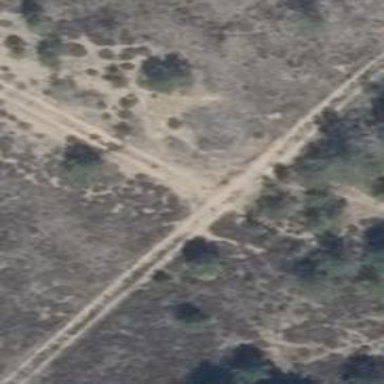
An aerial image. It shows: Sandy track with grade 4 tracktype.